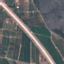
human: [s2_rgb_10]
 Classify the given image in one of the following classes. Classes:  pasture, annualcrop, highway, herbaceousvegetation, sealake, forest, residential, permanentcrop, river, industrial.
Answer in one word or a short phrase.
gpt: Highway